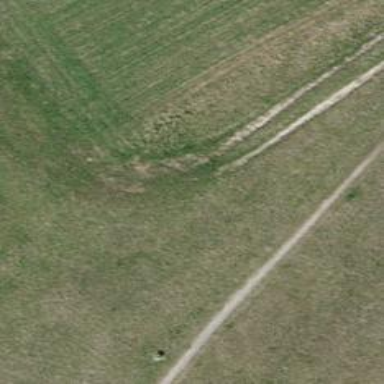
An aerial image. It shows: Grassy track with grade5 tracktype.